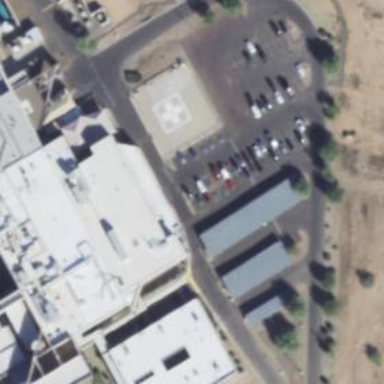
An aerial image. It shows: Entrance designated for emergency wards.